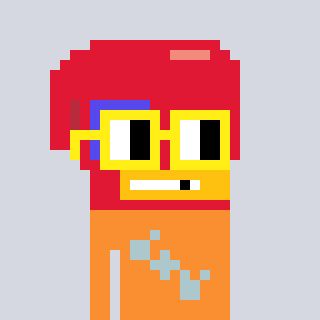
a pixel art character with square yellow glasses, a boxing glove-shaped head and a orange-colored body on a cool background